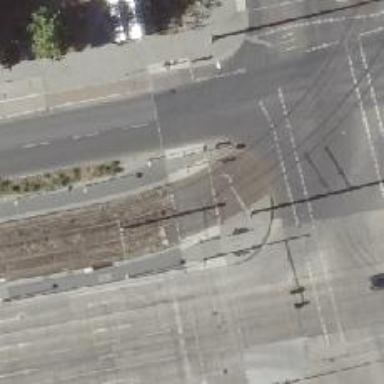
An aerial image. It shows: Tram crossing with traffic signals.